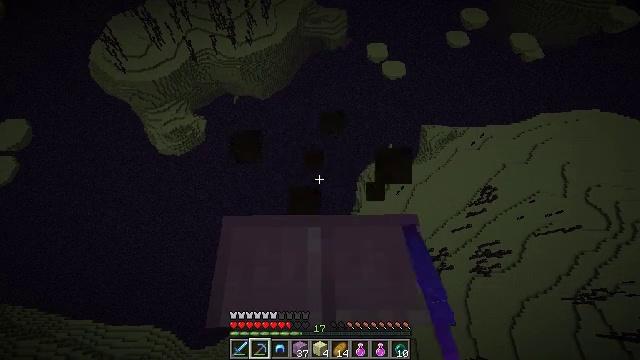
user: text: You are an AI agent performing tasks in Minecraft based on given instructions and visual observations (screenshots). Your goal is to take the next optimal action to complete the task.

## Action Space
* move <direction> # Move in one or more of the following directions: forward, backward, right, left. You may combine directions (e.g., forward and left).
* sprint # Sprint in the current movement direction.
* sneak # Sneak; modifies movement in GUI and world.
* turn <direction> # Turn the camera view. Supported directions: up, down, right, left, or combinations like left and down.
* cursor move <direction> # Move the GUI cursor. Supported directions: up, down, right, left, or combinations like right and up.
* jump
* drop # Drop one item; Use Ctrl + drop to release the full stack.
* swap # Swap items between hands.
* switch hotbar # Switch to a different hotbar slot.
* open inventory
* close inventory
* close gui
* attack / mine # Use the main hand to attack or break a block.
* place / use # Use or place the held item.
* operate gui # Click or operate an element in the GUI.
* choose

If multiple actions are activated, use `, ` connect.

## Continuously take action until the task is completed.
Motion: motion action
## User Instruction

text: Gather the dragon head by mining the wall it's attached to.
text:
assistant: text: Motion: sneak, attack / mine